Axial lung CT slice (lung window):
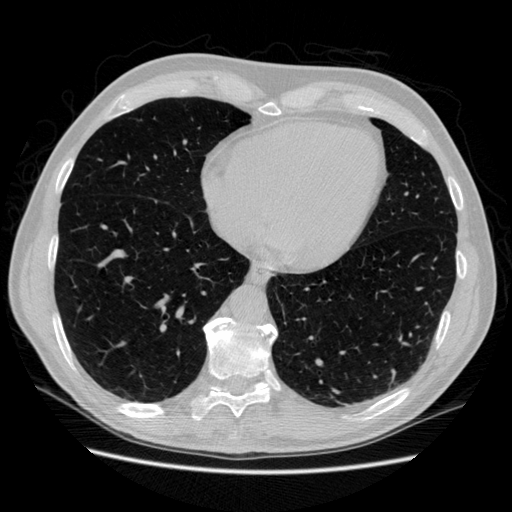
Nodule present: no